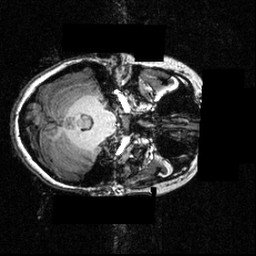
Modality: T1w
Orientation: axial
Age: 21
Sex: female
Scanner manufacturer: siemens
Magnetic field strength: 3.951 T
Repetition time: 1.5 s
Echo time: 0.00335 s